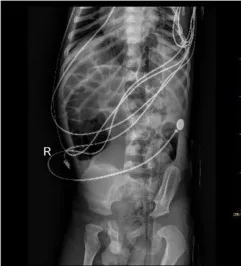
Follow-up with cardiologist and endocrinologist for repeat ECG in 4 weeks (E,F).
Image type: radiology (x_ray)